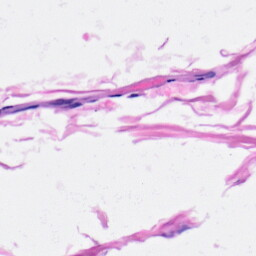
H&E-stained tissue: Heart